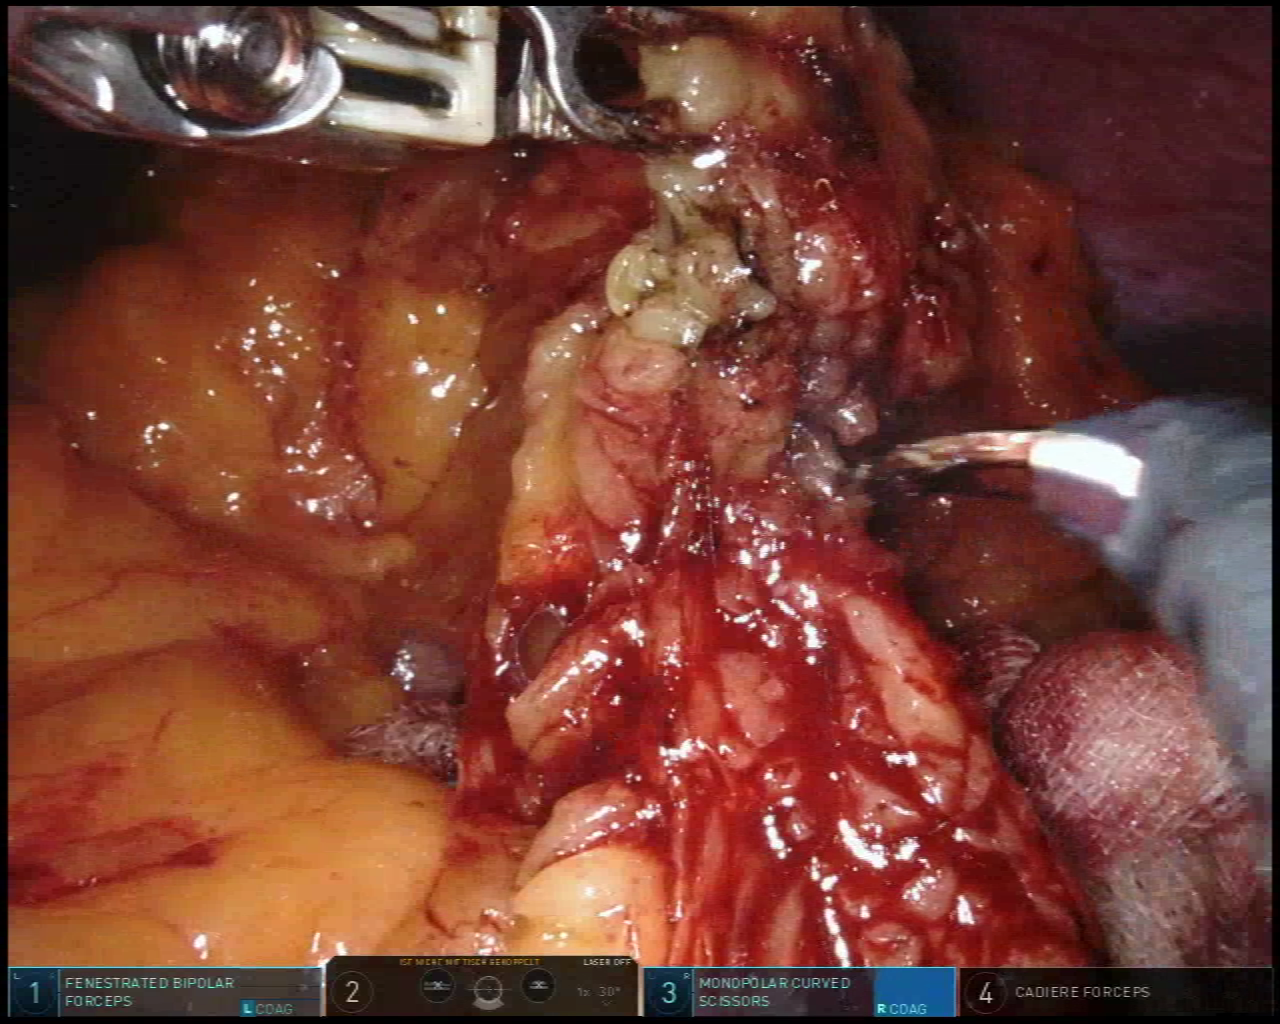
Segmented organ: stomach
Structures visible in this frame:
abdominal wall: yes
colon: no
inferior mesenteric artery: no
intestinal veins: no
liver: no
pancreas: no
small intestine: no
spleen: no
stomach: yes
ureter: no
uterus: no
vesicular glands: no